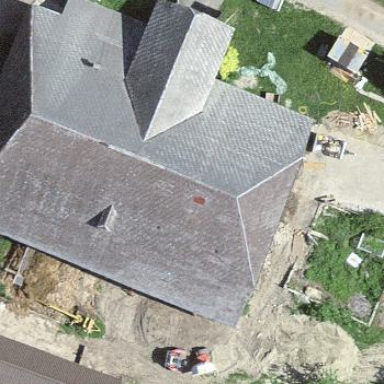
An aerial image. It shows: Farm building.